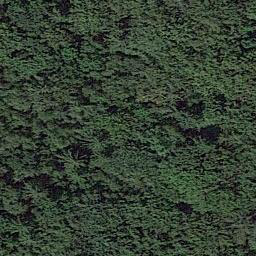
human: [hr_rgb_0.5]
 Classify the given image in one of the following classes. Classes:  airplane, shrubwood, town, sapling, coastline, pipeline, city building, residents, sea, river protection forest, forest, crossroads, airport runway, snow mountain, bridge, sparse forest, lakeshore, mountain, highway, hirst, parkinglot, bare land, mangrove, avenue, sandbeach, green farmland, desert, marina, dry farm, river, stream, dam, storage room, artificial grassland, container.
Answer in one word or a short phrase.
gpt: forest